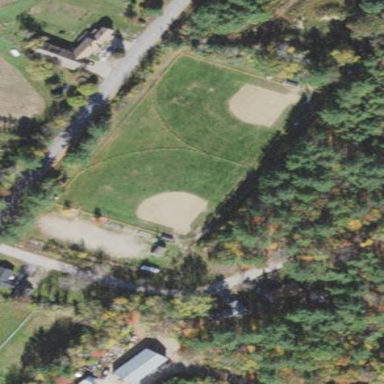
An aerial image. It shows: Baseball pitch for leisure land activities.